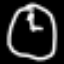
Label: clock